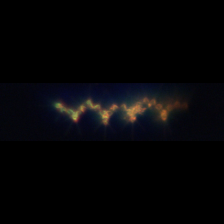
Taxon: Asterionellopsis
Group: Diatoms